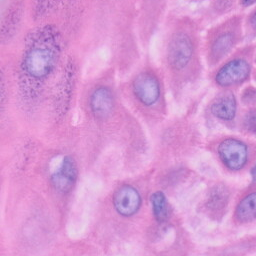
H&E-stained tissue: Skin